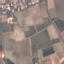
Label: PermanentCrop